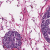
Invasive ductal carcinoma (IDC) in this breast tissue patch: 0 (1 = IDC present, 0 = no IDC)